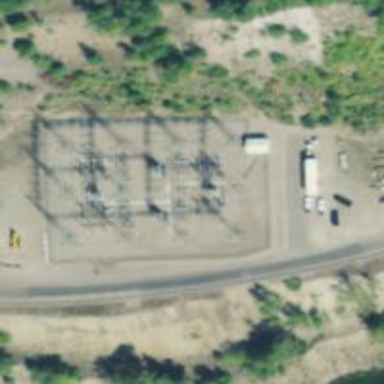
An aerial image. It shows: Switch used for power control.